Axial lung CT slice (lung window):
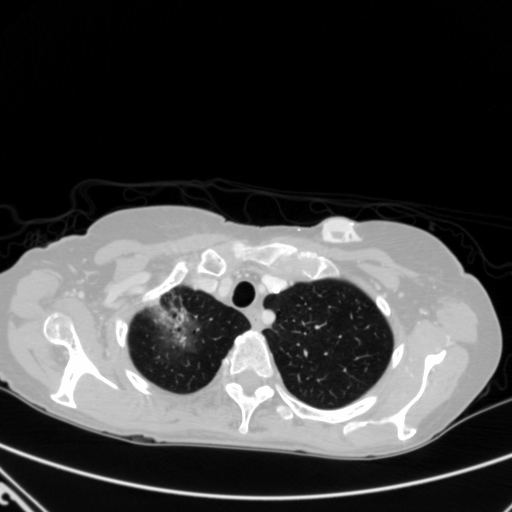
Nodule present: no